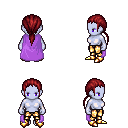
a pixel art fantasy rpg character, female body template, dark elf, purple skin, lavender cape, gold greaves, brunette ponytail hairstyle, gold boots, four views (front, back, left, right), 2x2 character sprite sheet, small pixel art, hard edges, no anti-aliasing